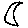
Label: moon